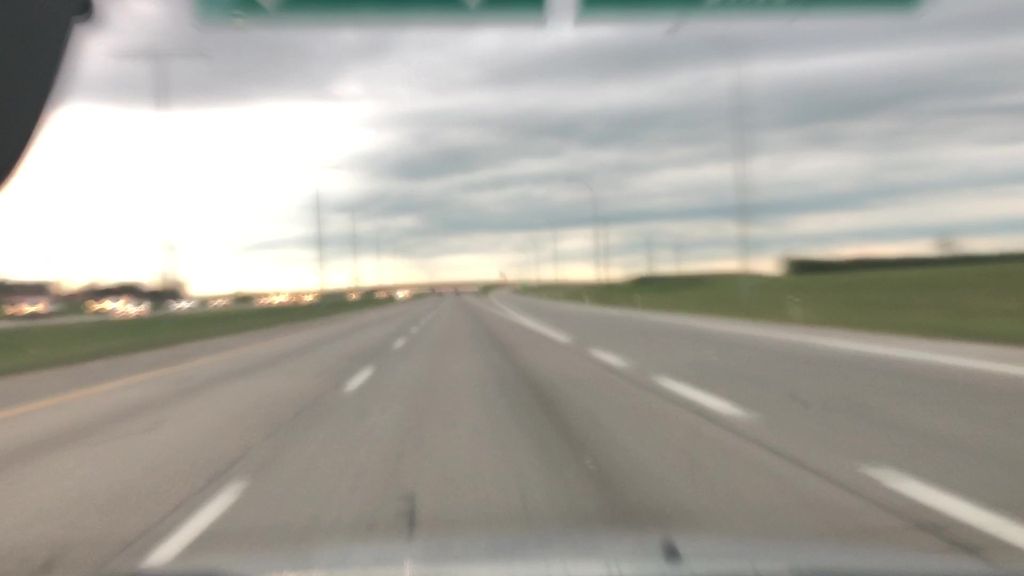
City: edmonton